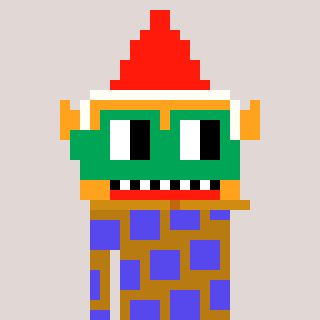
a pixel art character with square green glasses, a gnome-shaped head and a gold-colored body on a warm background